Field crop: tomato
Growth stage: 1
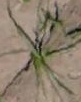
Species: cyperus